Question: I am using Stacked Bar chart from Dot Net High Chart,
i want to use to change Box of bar chart to Triangle ,
i tried in Formatter but its not working.
i am using ASP.NET and c#
where I can use CSS??
any other way to do it??

here is my code of chart
'''
.SetPlotOptions(new PlotOptions
{
Bar = new PlotOptionsBar
{
Stacking = Stackings.Percent,
BorderWidth = 2,
BorderColor = System.Drawing.Color.Coral,
Shadow = true,
DataLabels = new PlotOptionsBarDataLabels
{
Enabled = true,
Formatter = "function() { return this.series.name; }",
Color = System.Drawing.Color.Black,
Style = "fontSize: '13px', fontFamily: 'Verdana', fontBold: 'true', color: 'Black'"
},
PointWidth = 35,
Point = new PlotOptionsBarPoint { },
}
})
'''
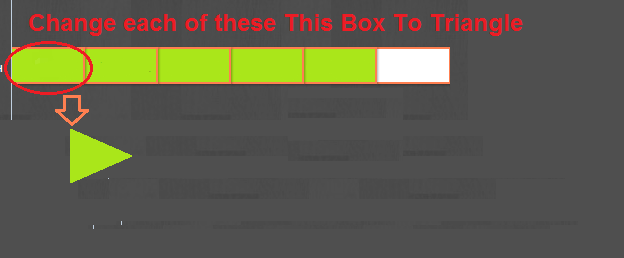
Answer: This may be help to some one like me :)
'''
.SetPlotOptions(new PlotOptions
{
Bar = new PlotOptionsBar
{
Stacking = Stackings.Percent,
BorderWidth =0,
BorderColor = System.Drawing.Color.Gray,
Shadow = false,
DataLabels = new PlotOptionsBarDataLabels
{
Enabled = true,
Formatter = "function() { return '<div class="Test"/></br>&nbsp;&nbsp;&nbsp;&nbsp;'+this.series.name;}",
Color = System.Drawing.Color.Black,
UseHTML=true,
Style = "fontSize: '12px', fontFamily: 'Arial', fontBold: 'true', color: 'Black'"
},
PointWidth = 35,
Point = new PlotOptionsBarPoint { },
}
})
'''
CSS code : for Test class:
'''
.Test {
height:35px;
width:80px;
background-image:url("../../Images/Arrow.gif");
background-size:cover;
vertical-align:central;
text-align:center;
align-content:center;
font-size:smaller;
color:black;
}
'''
and My image is This image as transference back ground where white color is.

And Finally i got this: